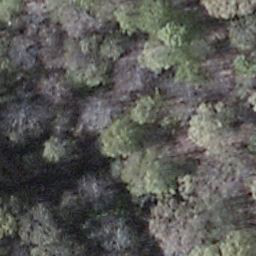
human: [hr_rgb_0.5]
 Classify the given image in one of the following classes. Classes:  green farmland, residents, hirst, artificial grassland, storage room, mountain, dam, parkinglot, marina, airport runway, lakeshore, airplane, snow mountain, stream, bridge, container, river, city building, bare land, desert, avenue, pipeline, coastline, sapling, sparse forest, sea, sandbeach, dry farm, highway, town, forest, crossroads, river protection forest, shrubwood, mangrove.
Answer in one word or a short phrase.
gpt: shrubwood